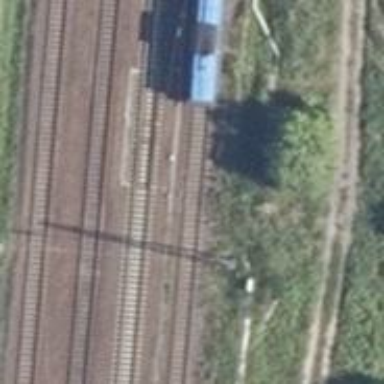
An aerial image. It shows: Railway switch.